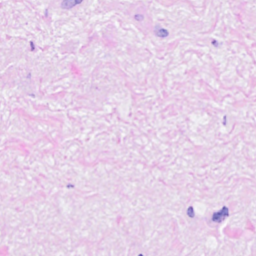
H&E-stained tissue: Breast